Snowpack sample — Snodgrass Mountain, Crested Butte, Colorado (2/4/25, 12:06 PM MST)
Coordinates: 38.923, -106.968
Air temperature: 35 °F
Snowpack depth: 80 cm
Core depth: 60 cm
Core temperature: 32 °F
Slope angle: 14°, slope face: 78°
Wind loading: low
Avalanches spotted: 0
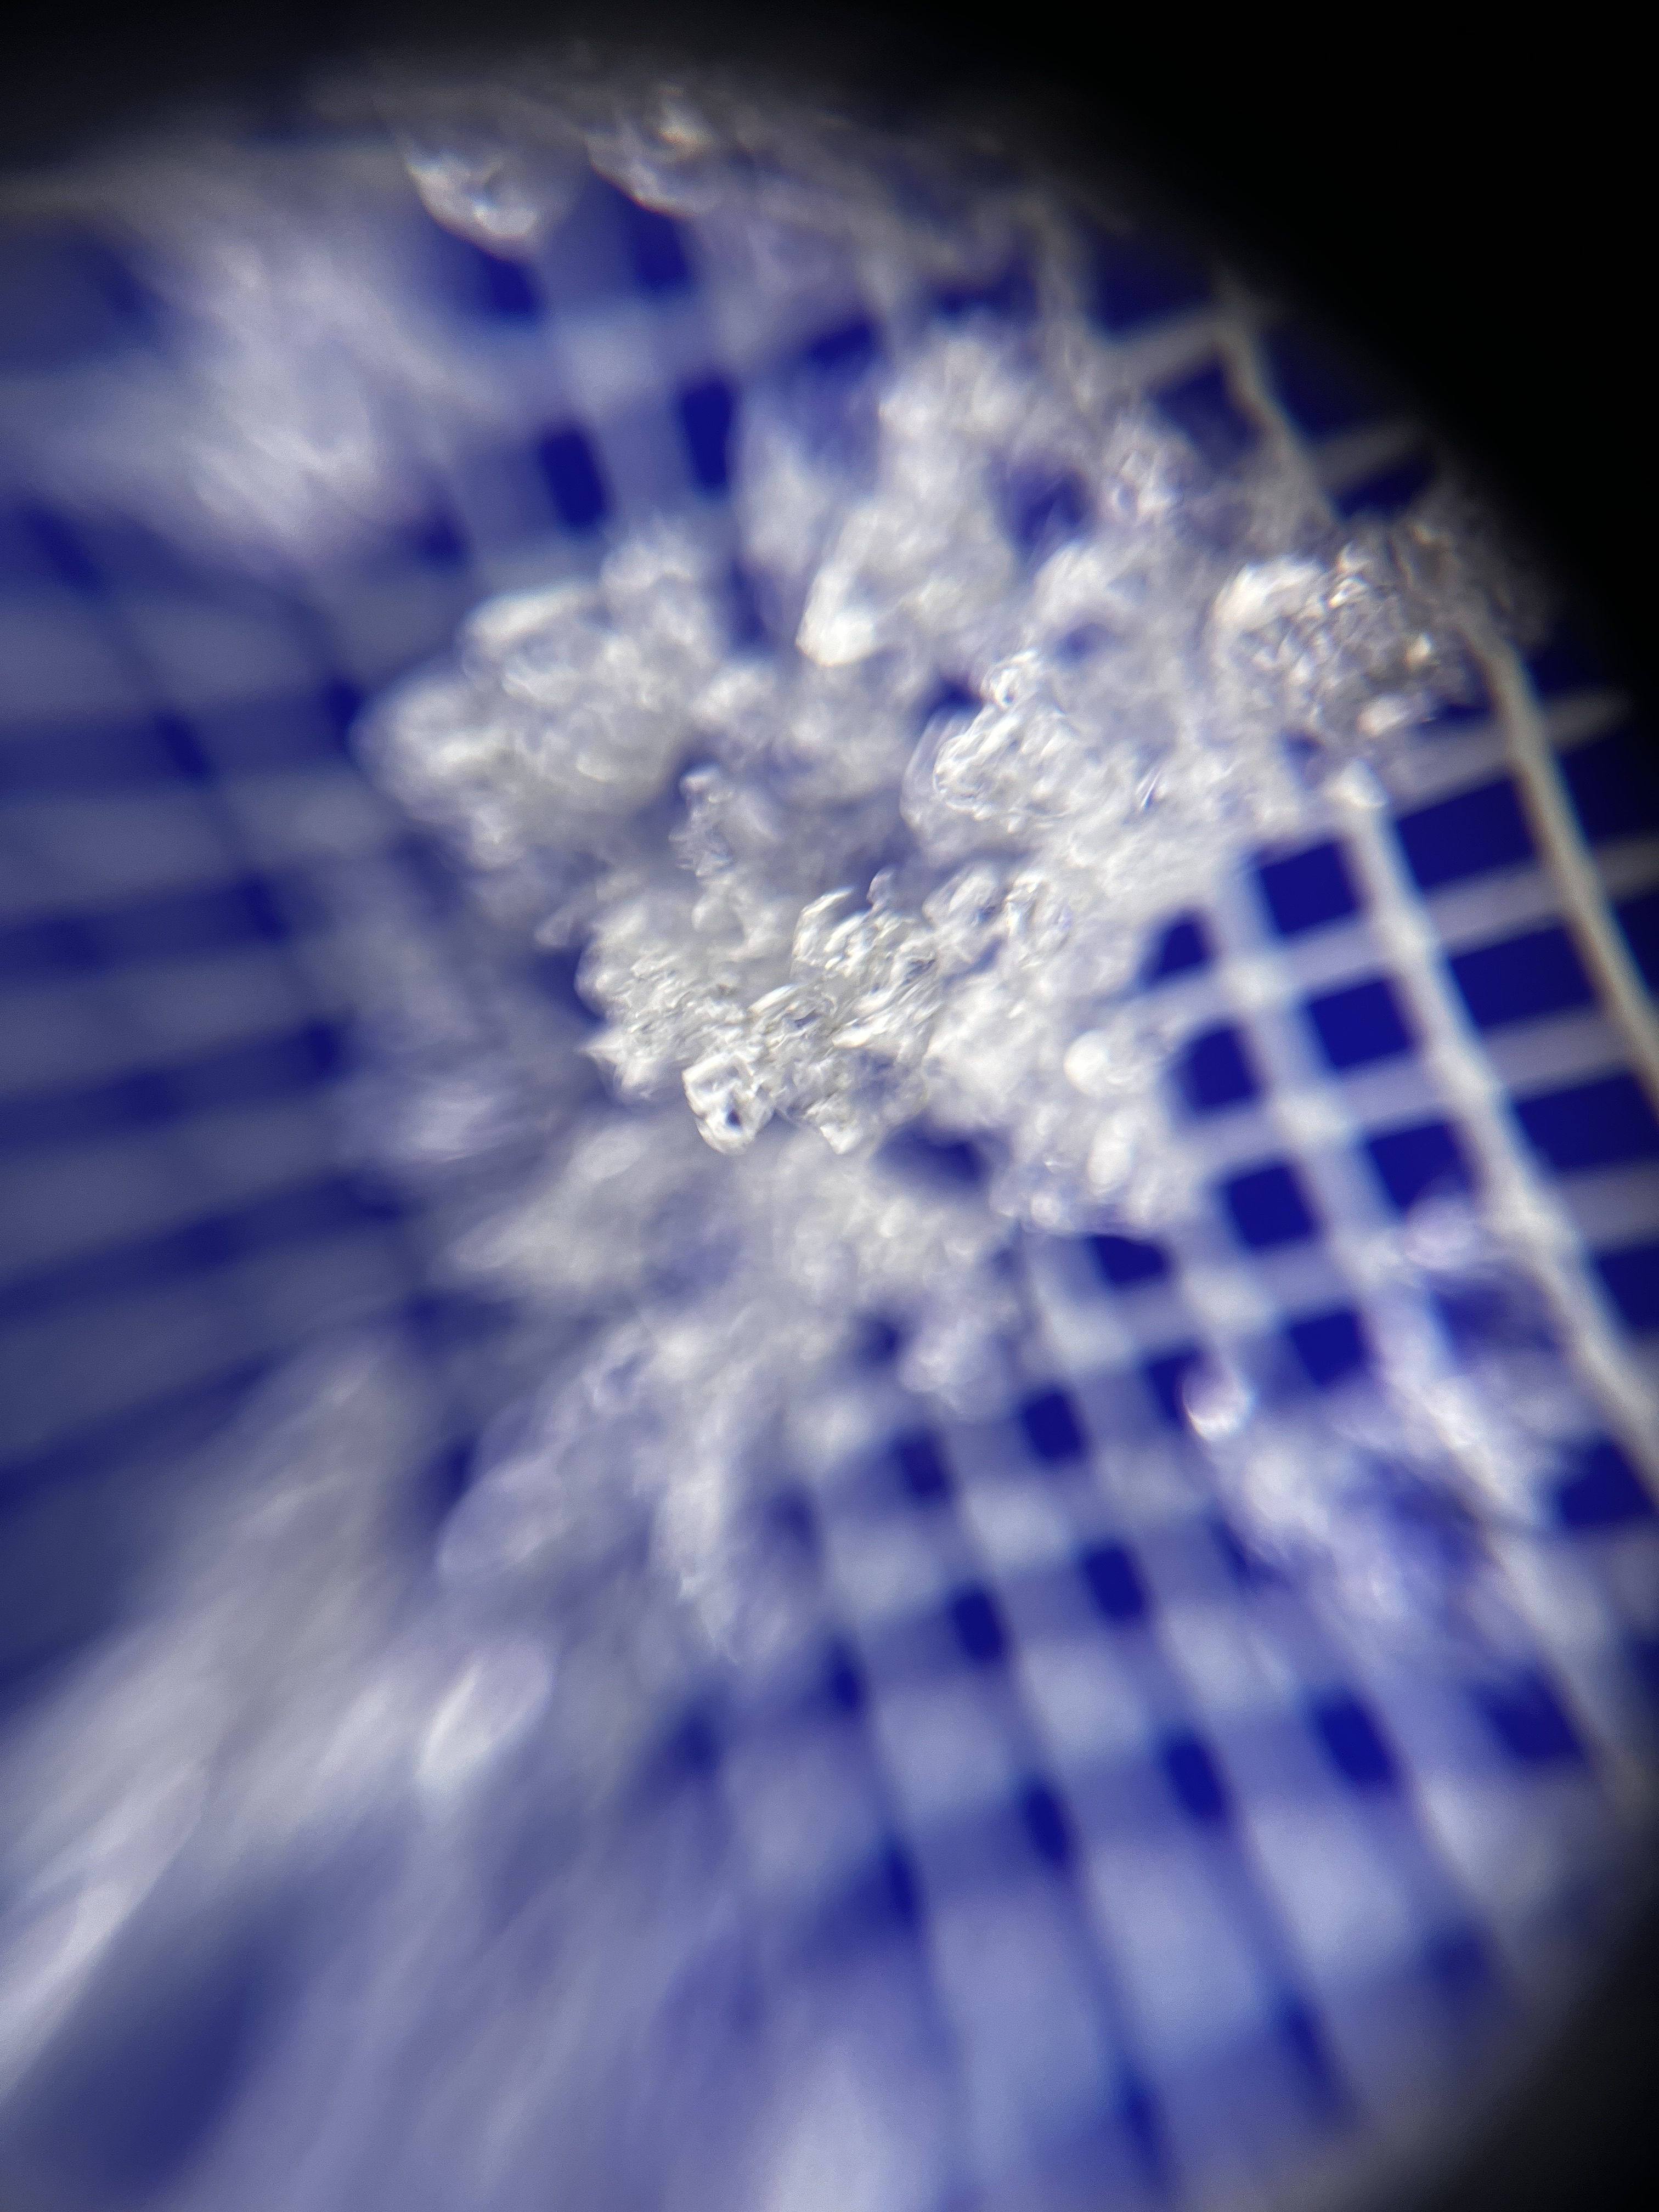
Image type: magnified_profile
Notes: No avalanches nearby, unusually warm weather for the last month reported by residents, Collected 25 yards from treeline